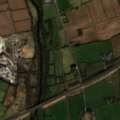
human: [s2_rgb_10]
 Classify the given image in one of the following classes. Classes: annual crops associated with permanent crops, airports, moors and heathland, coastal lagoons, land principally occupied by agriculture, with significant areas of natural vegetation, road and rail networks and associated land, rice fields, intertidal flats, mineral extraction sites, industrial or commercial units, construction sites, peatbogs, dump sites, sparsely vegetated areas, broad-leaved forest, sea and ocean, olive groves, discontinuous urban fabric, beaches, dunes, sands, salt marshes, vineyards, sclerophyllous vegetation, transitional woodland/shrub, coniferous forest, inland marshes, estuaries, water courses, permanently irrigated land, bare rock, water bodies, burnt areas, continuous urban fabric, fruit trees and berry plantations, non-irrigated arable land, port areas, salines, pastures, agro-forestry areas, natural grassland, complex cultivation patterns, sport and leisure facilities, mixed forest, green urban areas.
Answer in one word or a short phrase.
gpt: mineral extraction sites, non-irrigated arable land, pastures, complex cultivation patterns